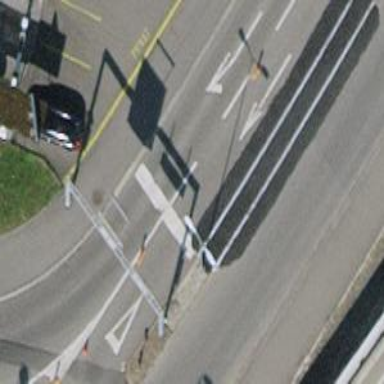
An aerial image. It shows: Road with traffic signals.